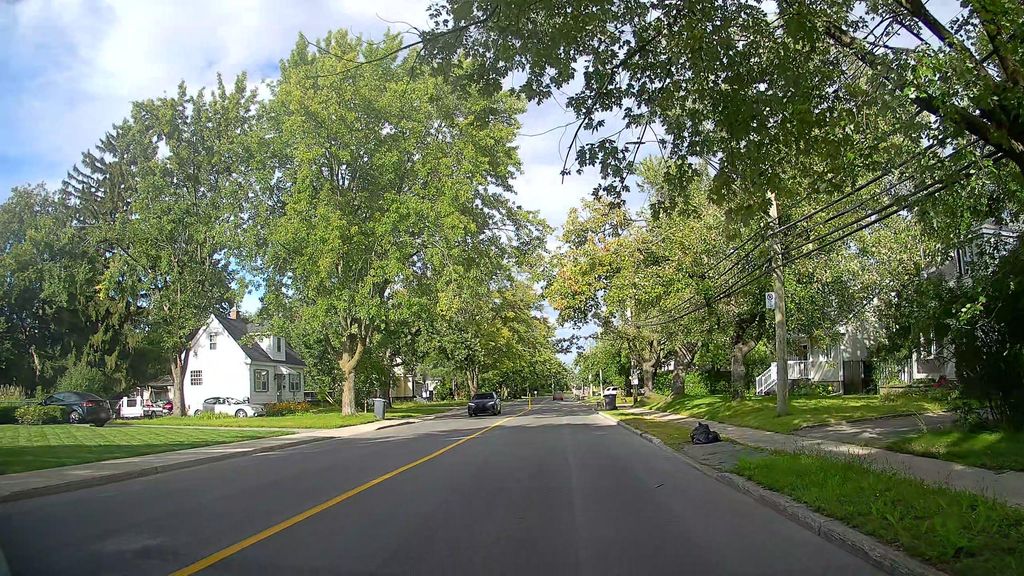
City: montreal